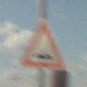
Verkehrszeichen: UnebeneFahrbahn
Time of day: Midday
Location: Outdoor (Beach)
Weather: PartlyCloudy
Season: NotSpecified
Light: Natural